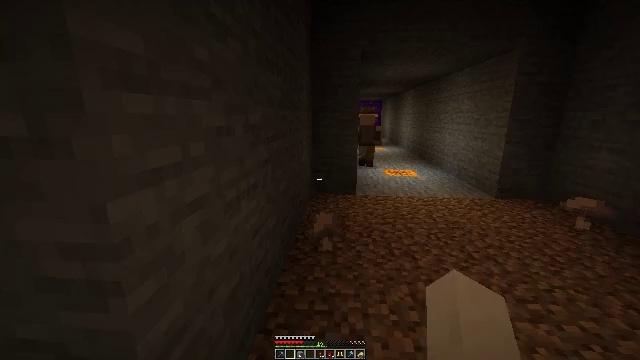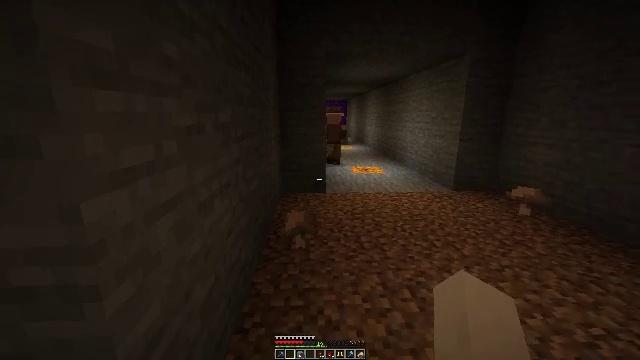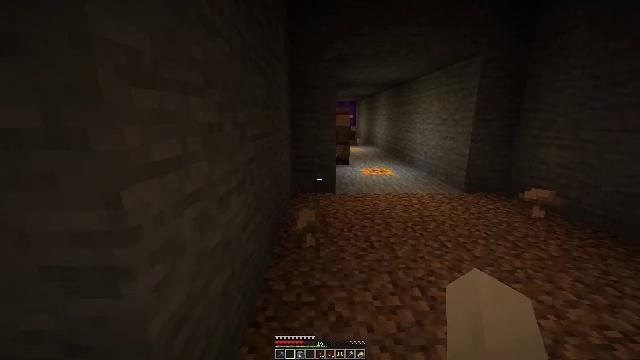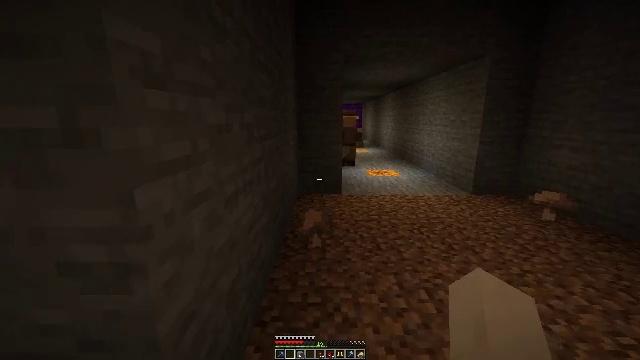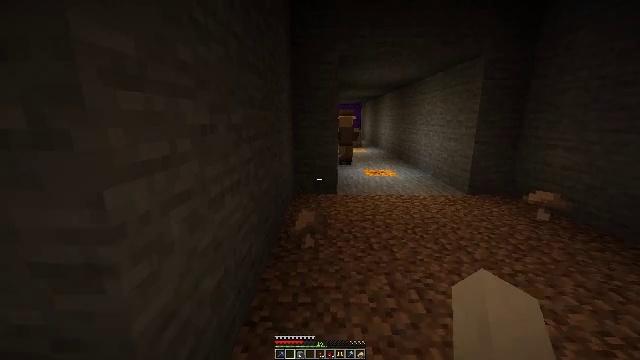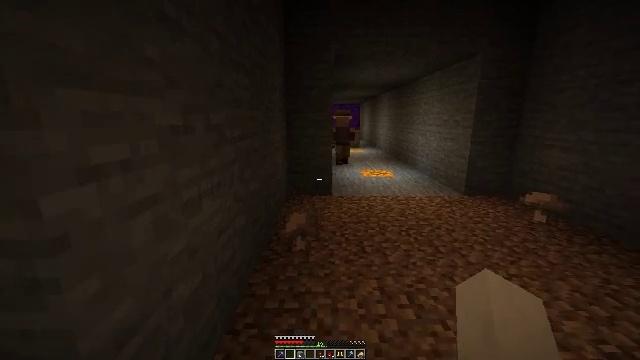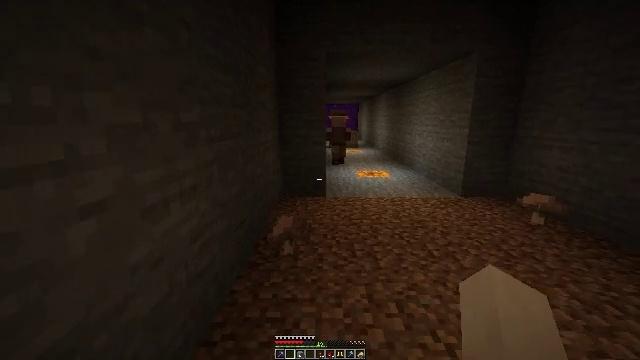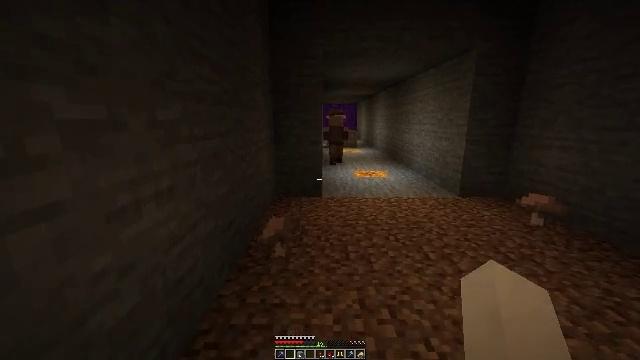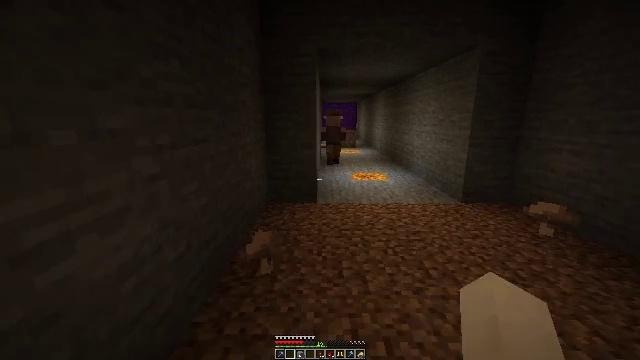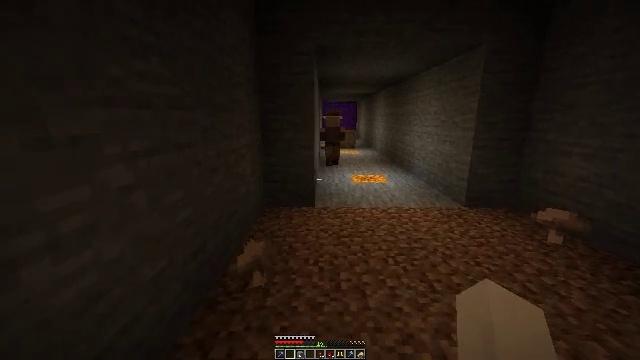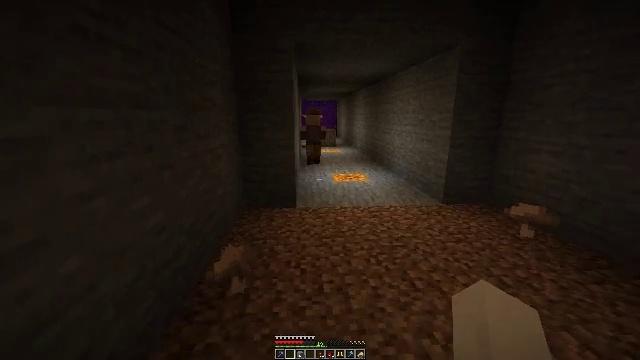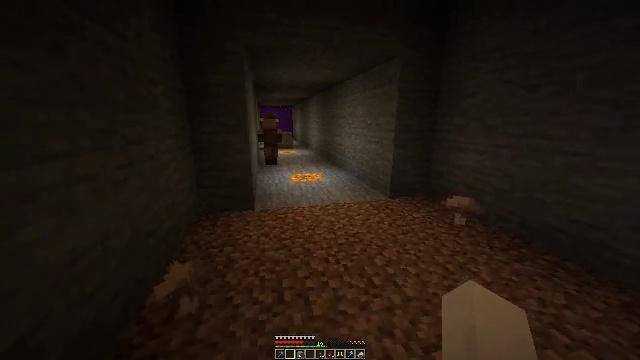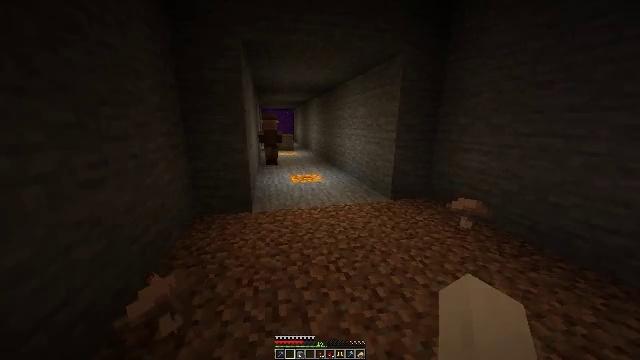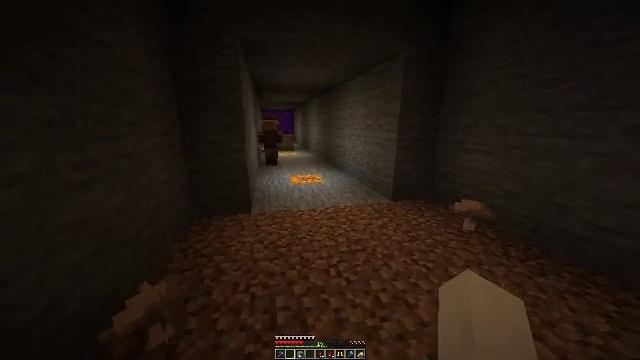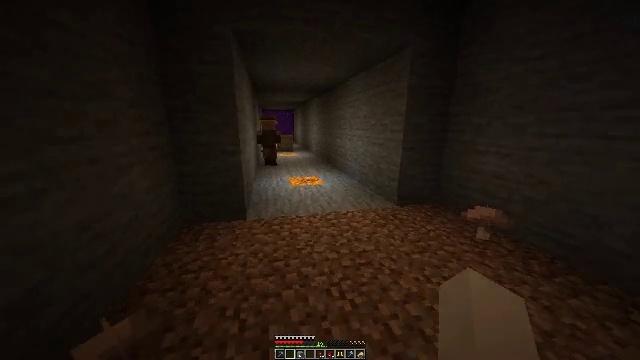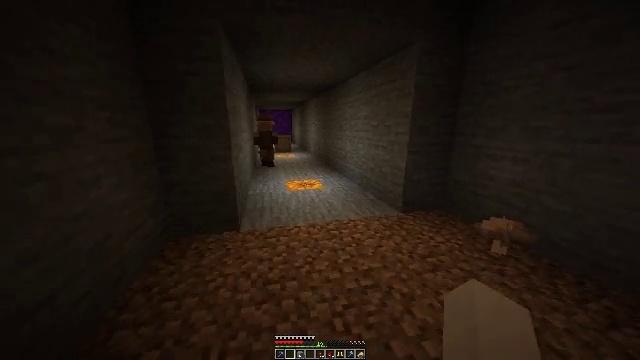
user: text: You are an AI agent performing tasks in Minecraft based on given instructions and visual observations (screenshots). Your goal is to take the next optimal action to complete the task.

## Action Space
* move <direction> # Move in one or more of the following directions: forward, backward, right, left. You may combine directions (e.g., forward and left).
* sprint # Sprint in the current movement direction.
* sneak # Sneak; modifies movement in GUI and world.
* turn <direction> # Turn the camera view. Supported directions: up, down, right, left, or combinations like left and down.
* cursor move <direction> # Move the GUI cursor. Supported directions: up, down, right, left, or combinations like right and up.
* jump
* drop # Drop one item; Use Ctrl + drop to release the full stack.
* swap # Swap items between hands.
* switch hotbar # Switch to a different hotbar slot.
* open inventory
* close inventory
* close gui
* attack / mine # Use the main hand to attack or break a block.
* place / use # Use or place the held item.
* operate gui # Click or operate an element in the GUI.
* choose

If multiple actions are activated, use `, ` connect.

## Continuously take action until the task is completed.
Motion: motion action
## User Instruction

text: Destroy the barrel to use elsewhere.
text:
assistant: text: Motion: turn right
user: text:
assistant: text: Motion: turn left
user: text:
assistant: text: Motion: move right, turn left
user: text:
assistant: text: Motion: move forward and move right
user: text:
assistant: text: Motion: move forward and move right
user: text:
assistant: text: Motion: move forward and move right
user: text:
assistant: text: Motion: move forward
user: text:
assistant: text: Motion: move forward
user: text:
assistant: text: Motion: move forward, sprint
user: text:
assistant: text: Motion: move forward, sprint, turn right
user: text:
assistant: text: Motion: move forward, sprint, turn right
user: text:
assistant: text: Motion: move forward
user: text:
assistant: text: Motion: move forward
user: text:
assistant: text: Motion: move forward
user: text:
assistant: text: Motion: move forward
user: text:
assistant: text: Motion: move forward
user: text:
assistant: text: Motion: move forward
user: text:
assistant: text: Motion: move forward
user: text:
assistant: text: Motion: move forward
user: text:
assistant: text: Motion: move forward
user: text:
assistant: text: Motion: move forward
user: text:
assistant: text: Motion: move forward
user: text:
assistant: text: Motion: move forward
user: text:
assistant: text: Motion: move forward
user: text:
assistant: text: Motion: move forward
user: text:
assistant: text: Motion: move forward
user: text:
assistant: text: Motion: move forward
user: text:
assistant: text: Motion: move forward
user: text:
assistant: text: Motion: move forward, switch to hotbar 1
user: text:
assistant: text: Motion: move forward, switch to hotbar 1